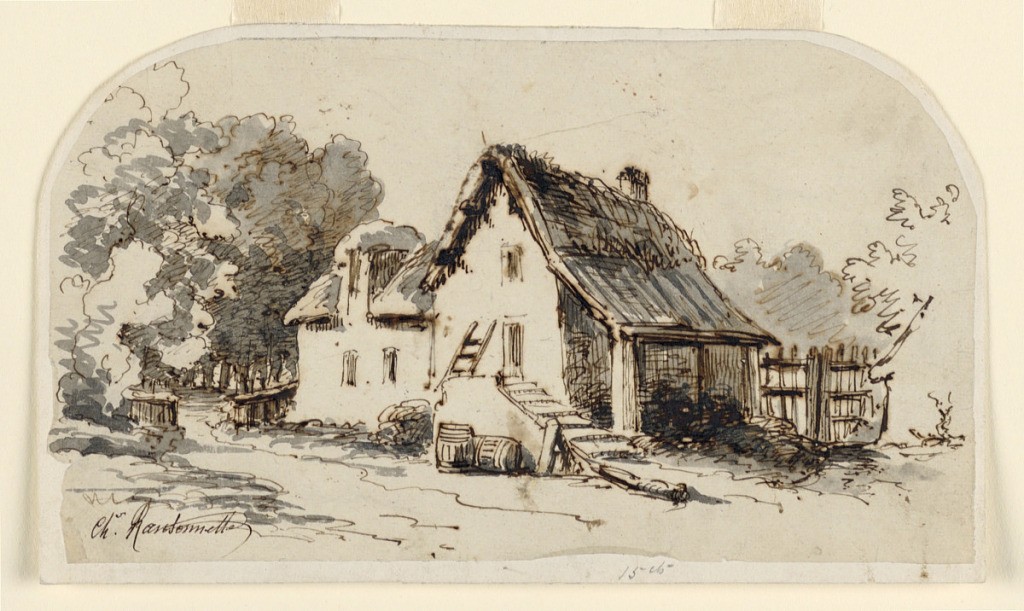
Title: A Country House
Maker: Charles Nicolas Ransonnette, French, 1793 - 1877
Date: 1825–1840
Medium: Pen and ink, brush and gray and brown wash on tissue paper
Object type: Drawing
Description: Situated near a road, consisting of two parts in the scheme of a right angle. A ramp leads to the door at the front; objects are stored on its porch. Trees are in the background.